Question: I have a page using bootstrap 4 which shows images of our team and uses accordion to reveal bios when you click the image.
On desktop it works fine, there are four images of people in a row. The bio is revealed below them when you click a profile.
However, on mobile, the view changes to four vertically stacked people images. When you click a person, the bio appears at the bottom, after the fourth person.
I want the bio to appear under the person you click.
Example image:

Code Example:
'''
<section class="p-5">
<div class="container" id="biolevelone">
<div class="row">
<div class="col-md-3 col-sm-6">
<div data-toggle="collapse" href="#bio1"><img src="image1.png"/></div>
</div>
<div class="col-md-3 col-sm-6">
<div data-toggle="collapse" href="#bio2"><img src="image2.png"/></div>
</div>
<div class="col-md-3 col-sm-6">
<div data-toggle="collapse" href="#bio3"><img src="image3.png"/></div>
</div>
<div class="col-md-3 col-sm-6">
<div data-toggle="collapse" href="#bio4"><img src="image4.png"/></div>
</div>
</div> <!-- row -->
<div class="collapse pt-2" id="bio1" data-parent="#biolevelone">
<div class="card-body">
<p>Bio text, a couple of paragraphs</p>
</div>
</div>
<div class="collapse pt-2" id="bio2" data-parent="#biolevelone">
<div class="card-body">
<p>Bio text, a couple of paragraphs</p>
</div>
</div>
<div class="collapse pt-2" id="bio3" data-parent="#biolevelone">
<div class="card-body">
<p>Bio text, a couple of paragraphs</p>
</div>
</div>
<div class="collapse pt-2" id="bio4" data-parent="#biolevelone">
<div class="card-body">
<p>Bio text, a couple of paragraphs</p>
</div>
</div>
</div><!--biolevelone data parent -->
</section>
'''
I tried moving the bio text cards code up between each profile image div, but then I get the opposite problem. i.e. On desktop, all the profile images suddenly vanish from the row and move below the bio text when an image is clicked, while working fine on mobile.
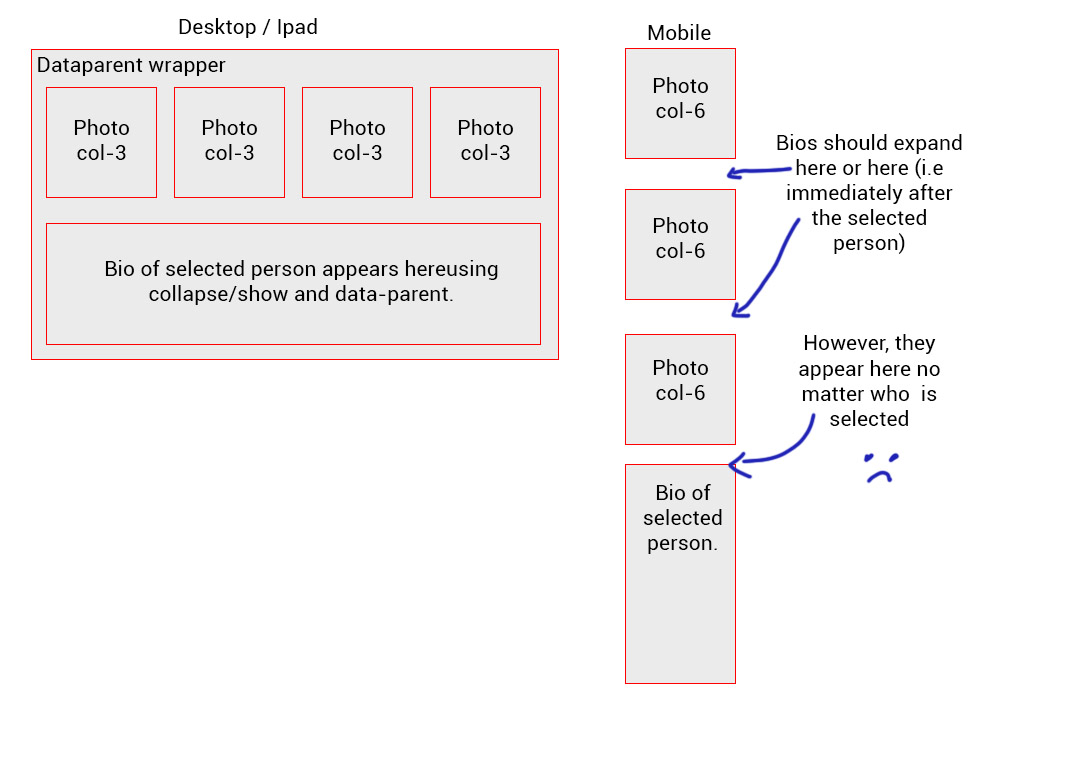
Answer: I just wanna ask if it is possible to add classes on your div, and if so please take a look on what I have done.
A little explanation though, just move your div that wraps the biography to every after the div that wraps the image. Then I just add class so that I can manipulate the div. Then add media query to show the biographies.
Anyway, just take a look below:
'''
.bio-container {
position: relative;
}
.biography {
position: absolute;
top: 200px;
border: 1px solid;
width: 100%;
}
@media only screen and (max-width: 812px) {
.biography {
position: static;
}
.collapse {
display: block !important;
}
}
'''
'''
<script src="https://cdnjs.cloudflare.com/ajax/libs/jquery/3.4.1/jquery.min.js"></script>
<script src="https://cdnjs.cloudflare.com/ajax/libs/twitter-bootstrap/4.4.1/js/bootstrap.min.js"></script>
<link href="https://cdnjs.cloudflare.com/ajax/libs/twitter-bootstrap/4.1.3/css/bootstrap.min.css" rel="stylesheet"/>
<section class="p-5">
<div class="container" id="biolevelone">
<div class="row bio-container">
<div class="col-md-3 col-sm-6">
<div data-toggle="collapse" href="#bio1"><img src="https://dummyimage.com/100x100/000000/ffffff"/></div>
</div>
<div class="collapse pt-2 biography" id="bio1" data-parent="#biolevelone">
<div class="card-body">
<p>Bio text, a couple of paragraphs 1</p>
</div>
</div>
<div class="col-md-3 col-sm-6">
<div data-toggle="collapse" href="#bio2"><img src="https://dummyimage.com/100x100/000000/ffffff"/></div>
</div>
<div class="collapse pt-2 biography" id="bio2" data-parent="#biolevelone">
<div class="card-body">
<p>Bio text, a couple of paragraphs 2</p>
</div>
</div>
<div class="col-md-3 col-sm-6">
<div data-toggle="collapse" href="#bio3"><img src="https://dummyimage.com/100x100/000000/ffffff"/></div>
</div>
<div class="collapse pt-2 biography" id="bio3" data-parent="#biolevelone">
<div class="card-body">
<p>Bio text, a couple of paragraphs 3</p>
</div>
</div>
<div class="col-md-3 col-sm-6">
<div data-toggle="collapse" href="#bio4"><img src="https://dummyimage.com/100x100/000000/ffffff"/></div>
</div>
<div class="collapse pt-2 biography" id="bio4" data-parent="#biolevelone">
<div class="card-body">
<p>Bio text, a couple of paragraphs 4</p>
</div>
</div>
</div> <!-- row -->
</div><!--biolevelone data parent -->
</section>
'''